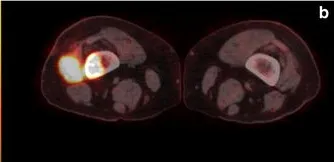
Baseline magnetic resonance imaging (MRI) and positron emission tomography-computed tomography (PET-CT) studies for a 22-year-old man ("Case 2") with pseudomyogenic hemangioendothelioma. B; PET-CT fusion image through the distal femurs demonstrates corresponding hypermetabolic activity. Restaging examinations after two cycles of gemcitabine and docetaxel (not shown) did not demonstrate any significant response.
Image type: radiology (pet)